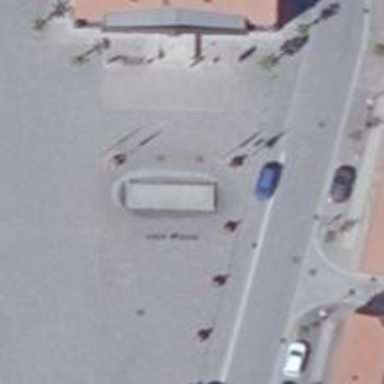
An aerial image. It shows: Fountain.